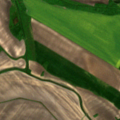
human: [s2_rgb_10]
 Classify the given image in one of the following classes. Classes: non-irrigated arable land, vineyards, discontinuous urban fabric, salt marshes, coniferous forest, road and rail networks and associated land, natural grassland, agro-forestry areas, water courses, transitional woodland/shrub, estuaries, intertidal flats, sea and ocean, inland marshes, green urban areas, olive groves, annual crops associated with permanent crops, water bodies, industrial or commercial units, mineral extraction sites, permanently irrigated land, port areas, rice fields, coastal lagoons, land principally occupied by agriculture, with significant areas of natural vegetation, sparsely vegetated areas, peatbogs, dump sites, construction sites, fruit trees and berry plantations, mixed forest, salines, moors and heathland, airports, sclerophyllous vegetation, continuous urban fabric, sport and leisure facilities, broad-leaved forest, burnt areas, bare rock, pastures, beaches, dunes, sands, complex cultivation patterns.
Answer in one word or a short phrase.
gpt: non-irrigated arable land, transitional woodland/shrub